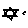
Label: star